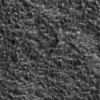
Label: not_dusty